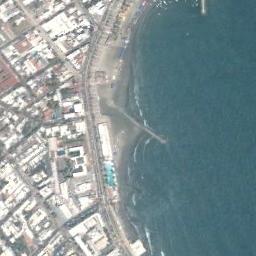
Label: beach